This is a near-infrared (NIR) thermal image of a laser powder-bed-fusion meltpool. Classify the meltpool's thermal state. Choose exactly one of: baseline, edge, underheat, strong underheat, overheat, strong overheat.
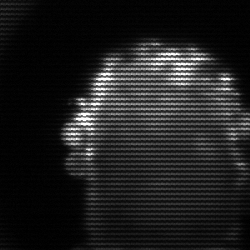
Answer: baseline